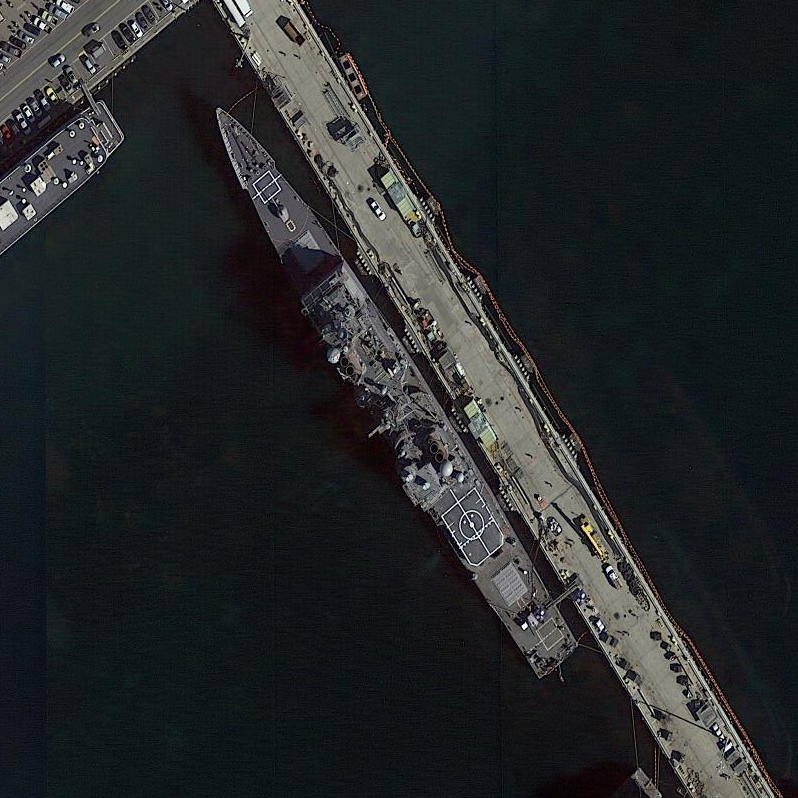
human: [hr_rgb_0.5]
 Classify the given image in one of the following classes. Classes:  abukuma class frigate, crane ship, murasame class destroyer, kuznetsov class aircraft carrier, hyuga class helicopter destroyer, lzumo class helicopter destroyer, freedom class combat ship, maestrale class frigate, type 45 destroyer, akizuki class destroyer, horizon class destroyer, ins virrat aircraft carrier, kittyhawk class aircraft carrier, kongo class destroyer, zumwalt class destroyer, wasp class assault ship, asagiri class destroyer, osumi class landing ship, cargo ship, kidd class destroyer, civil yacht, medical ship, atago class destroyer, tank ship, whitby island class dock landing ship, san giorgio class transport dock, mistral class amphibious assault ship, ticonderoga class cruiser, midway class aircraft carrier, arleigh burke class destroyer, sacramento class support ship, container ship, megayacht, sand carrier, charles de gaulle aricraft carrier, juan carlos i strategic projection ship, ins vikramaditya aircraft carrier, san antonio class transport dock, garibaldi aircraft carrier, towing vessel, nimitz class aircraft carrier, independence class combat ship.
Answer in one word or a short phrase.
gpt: Ticonderoga class cruiser